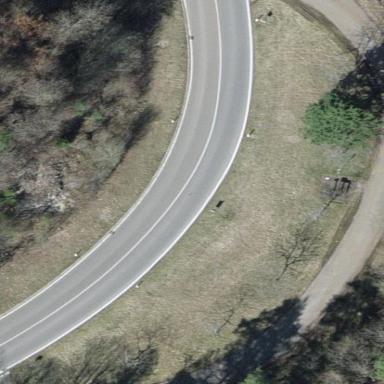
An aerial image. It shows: Rest area along the road.